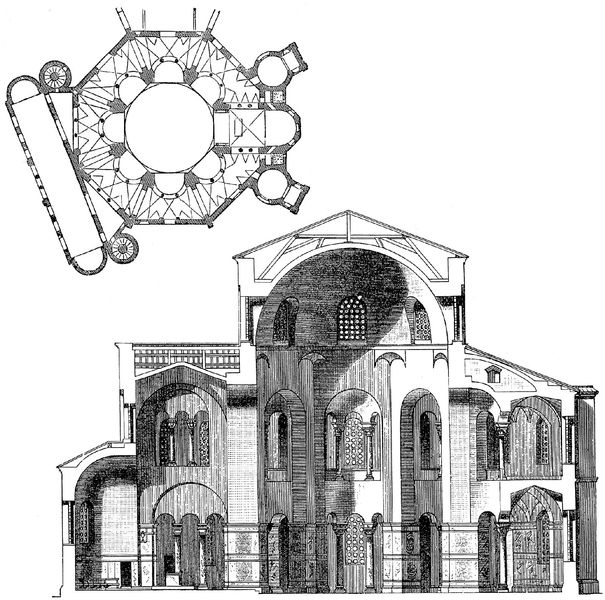
Titel: San Vitale
Standort: Ravenna, S. Vitale (EU - I - Emilia-Romagna)
Schlagwörter: schatten, fenster, säule, zeichnung, haus, gitter, kirche, oktagon, schiff, türen, columns, windows, schnitt, schwarzweiss, bleistift, mauern, building, kapelle, achteck, sechseck, gebälk, aufriss, plan